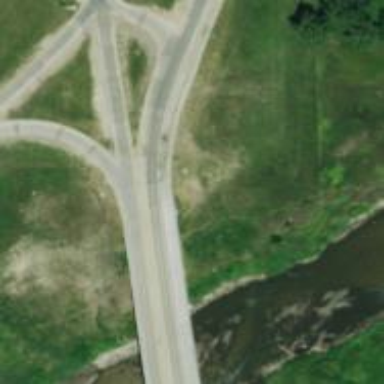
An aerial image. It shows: Secondary road with bridge.